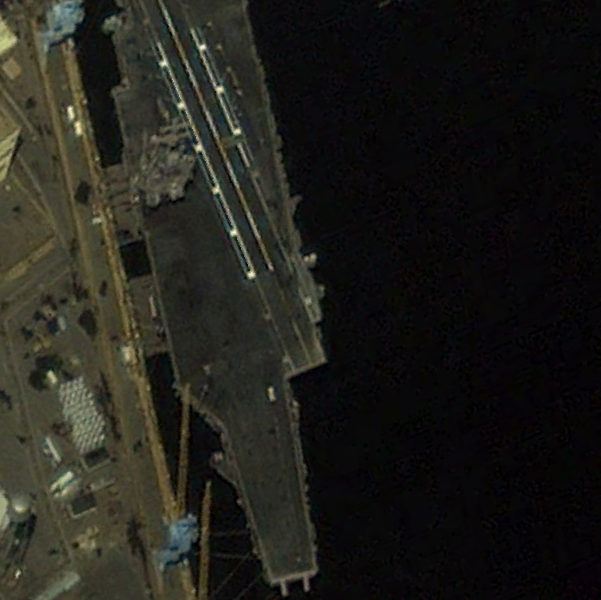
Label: aircraft_carrier